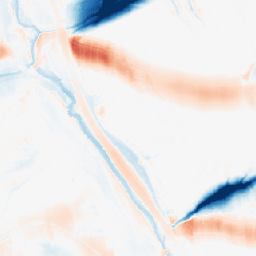
Category: morphological
Decomposition family: morphological_ellipse
Decomposition parameters: operation: average
width: 50
height: 20
Upsampling method: nearest
Upsampling parameters: scale: 4
Upsampling scale: 4